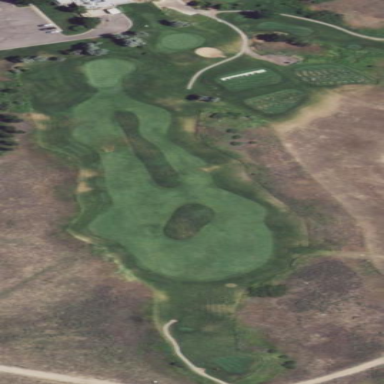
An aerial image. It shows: Golf rough area.